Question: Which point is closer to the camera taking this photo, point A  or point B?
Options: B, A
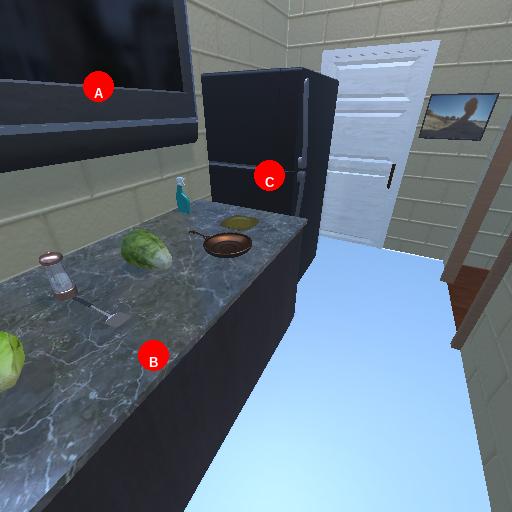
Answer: B